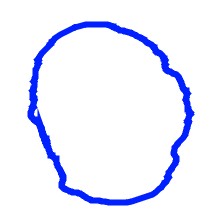
Shape: circle